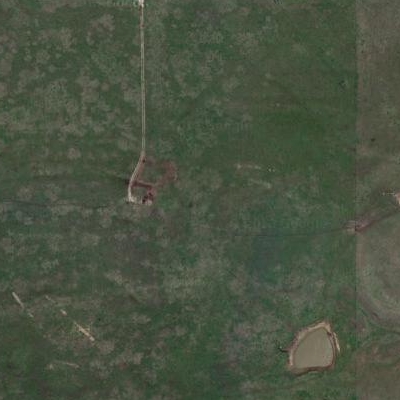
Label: Grass